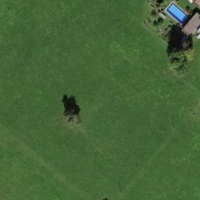
EUNIS habitat code: 24
Species observed at this site:
Neottia nidus-avis
Leonurus cardiaca